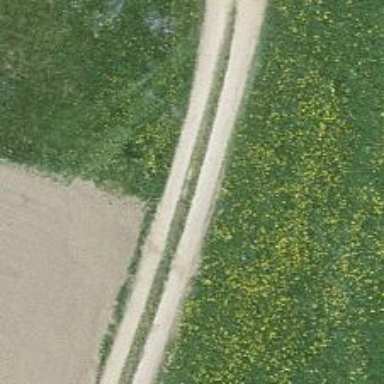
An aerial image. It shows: Gravel track road.